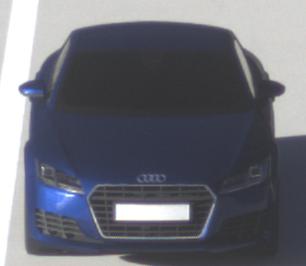
Make: Audi
Model: TT Coupé 1.8 TFSI
Detailed model: TT (8S) Coupé
Model produced from: 2015/08
Model produced until: 2018/06
Doors: 3
Color: blue
Road condition: dry road
Daytime: morning or afternoon
Contrast: high contrast